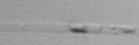
Label: Leptocylindrus